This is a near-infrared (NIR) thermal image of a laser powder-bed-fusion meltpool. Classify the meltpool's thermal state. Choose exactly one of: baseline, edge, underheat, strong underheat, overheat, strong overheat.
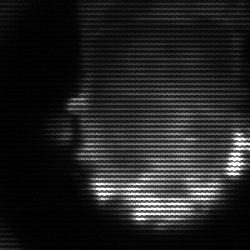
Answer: baseline